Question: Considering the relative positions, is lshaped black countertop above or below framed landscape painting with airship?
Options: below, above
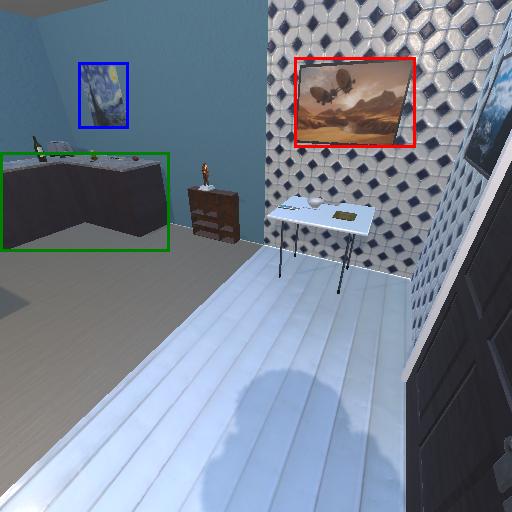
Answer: below